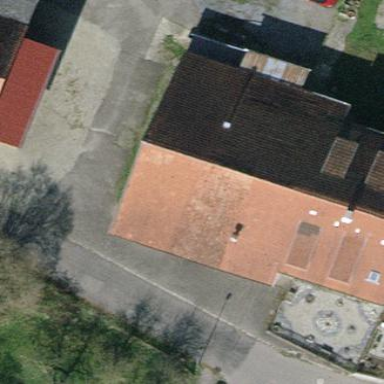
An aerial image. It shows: House with tiled roof.